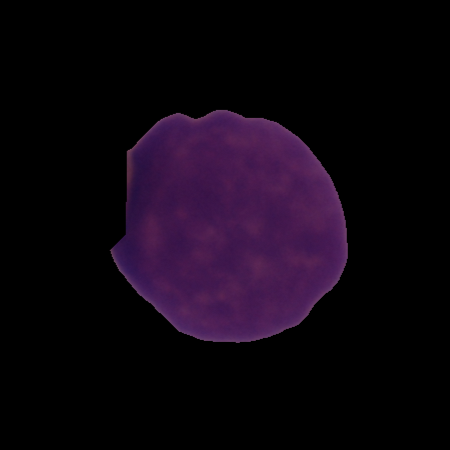
Label: cancer